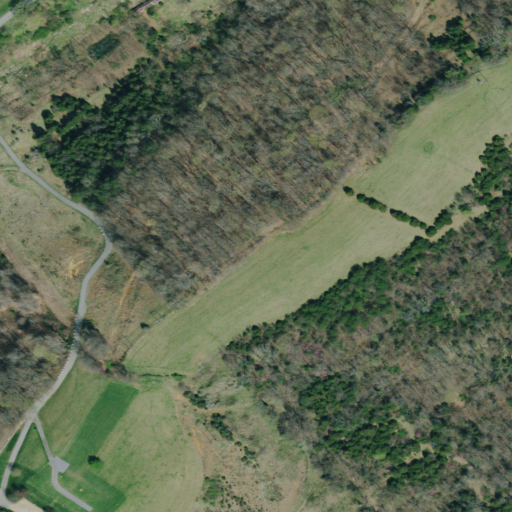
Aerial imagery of ridge(s) in Tennessee named King Ridge containing deciduous forest, pasture, mixed forest, open development, and low intensity development